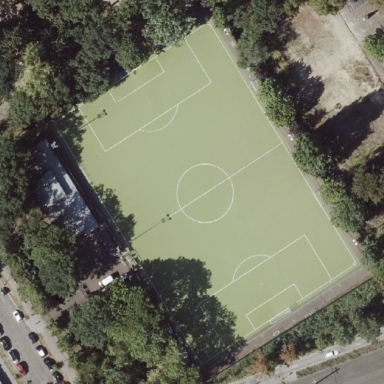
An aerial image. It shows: Sports centre with focus on soccer activities.